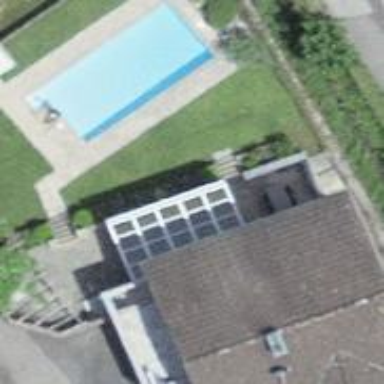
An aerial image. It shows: Swimming pool located in leisure land.